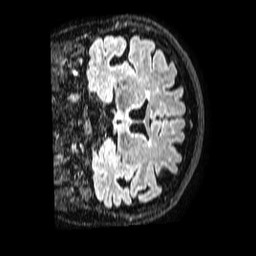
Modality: FLAIR
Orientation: coronal
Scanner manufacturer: philips
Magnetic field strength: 1.5 T
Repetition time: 4.8 s
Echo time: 0.3 s